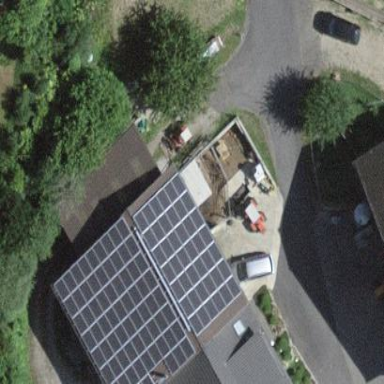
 consisting of solar photovoltaic panels."